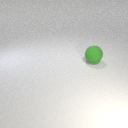
large green rubber sphere